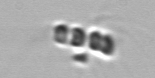
Label: Chaetoceros